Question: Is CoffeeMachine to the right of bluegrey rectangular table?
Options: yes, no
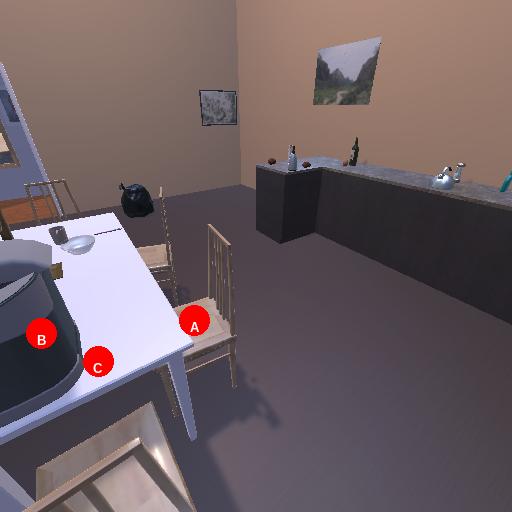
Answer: yes